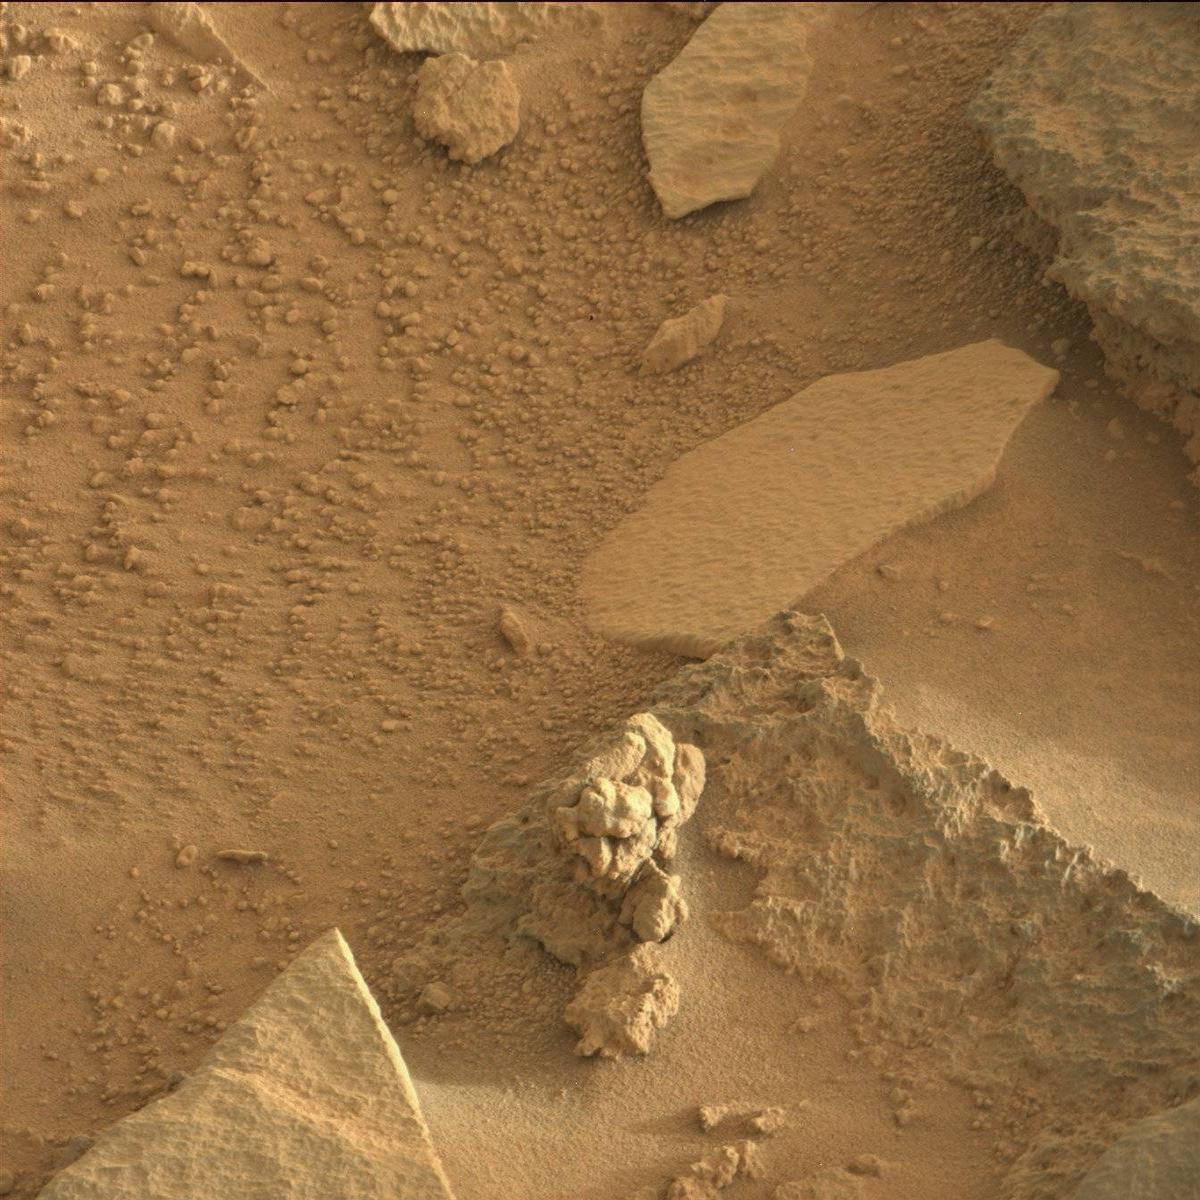
Terrain classes present: Bedrock, Rock, Sand / Soil